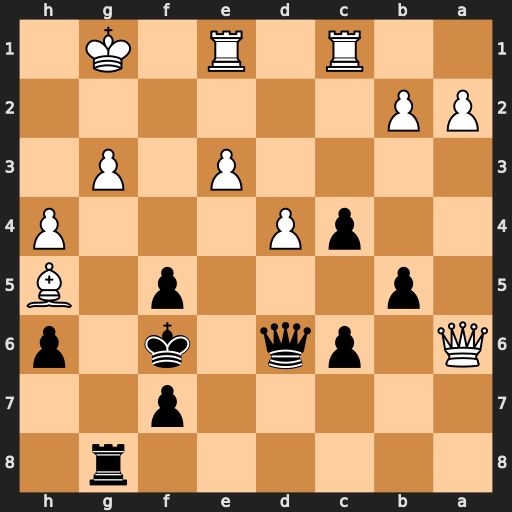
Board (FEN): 6r1/5p2/Q1pq1k1p/1p3p1B/2pP3P/4P1P1/PP6/2R1R1K1
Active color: b
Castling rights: -
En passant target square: -
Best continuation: Qxg3+ Kf1 Qg2#